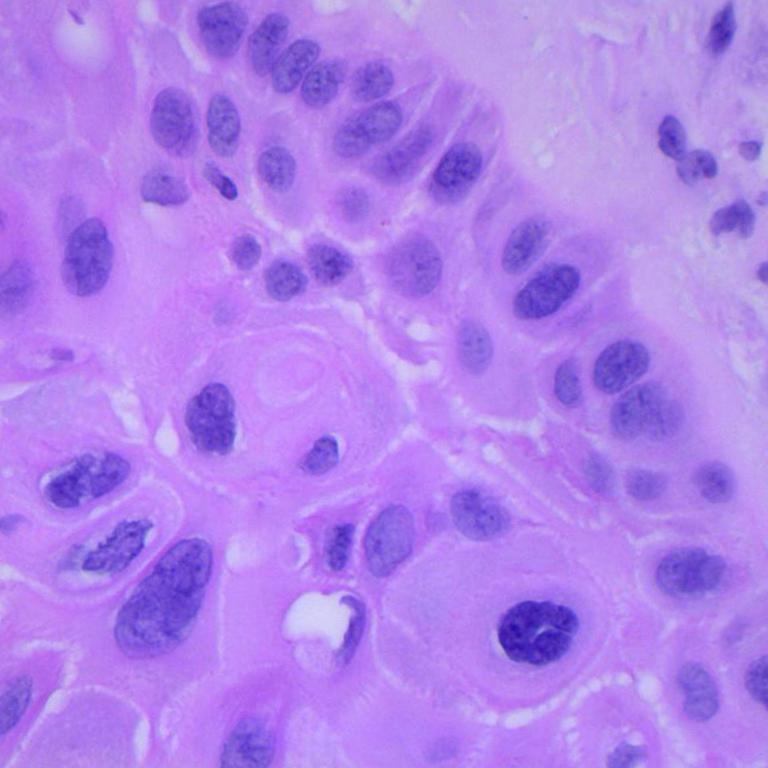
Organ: lung
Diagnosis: squamous carcinomas